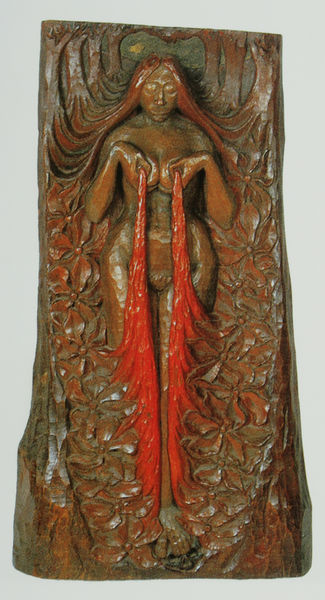
Titel: Isis
Künstler: Georges Lacombe
Standort: Paris
Institution: Musée d'Orsay
Schlagwörter: akt, baum, blätter, hand, nackt, schlaf, bäume, dreieck, frauen, gelb, grün, mädchen, blume, blumen, braun, brust, busen, frau, haar, holz, marmor, mund, nacht, nase, dame, rot, tuch, ornament, symbolismus, wand, arme, augen, gesicht, silber, stein, tod, tot, trauer, bild, hände, natur, stamm, kirche, haare, wald, keramik, skulptur, statue, ton, beine, relief, brüste, farbig, liegen, schlafen, naturalismus, vegetation, ausdruck, füsse, angst, stämme, jugendstil, weiblich, symmetrie, floral, ornamente, nabel, bauch, granit, laken, plastik, schoß, schenkel, klimt, exotik, hüften, mond, blut, fuss, übergang, munch, nakt, jugenstil, hass, furcht, göttin, schnitzerei, organisch, leben, sarg, wurzeln, hubi, sterben, gaugin, christlich, schmerz, müde, gefasst, symbolik, aurora, fee, mystik, schiele, geschnitzt, vereinigung, mamor, stele, nude, weiblichkeit, einkerbung, farbig gefasst, flachrelief, allegoration, aurora consurgens, blattdekor, blutrot, eckel, lacambre, lebenselixier, sculktur, waldfee, übergehen